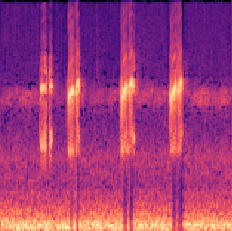
Sound class: Frog